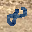
Label: 8